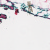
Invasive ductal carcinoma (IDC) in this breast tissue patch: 0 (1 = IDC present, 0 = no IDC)